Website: macys
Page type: customer-info-address
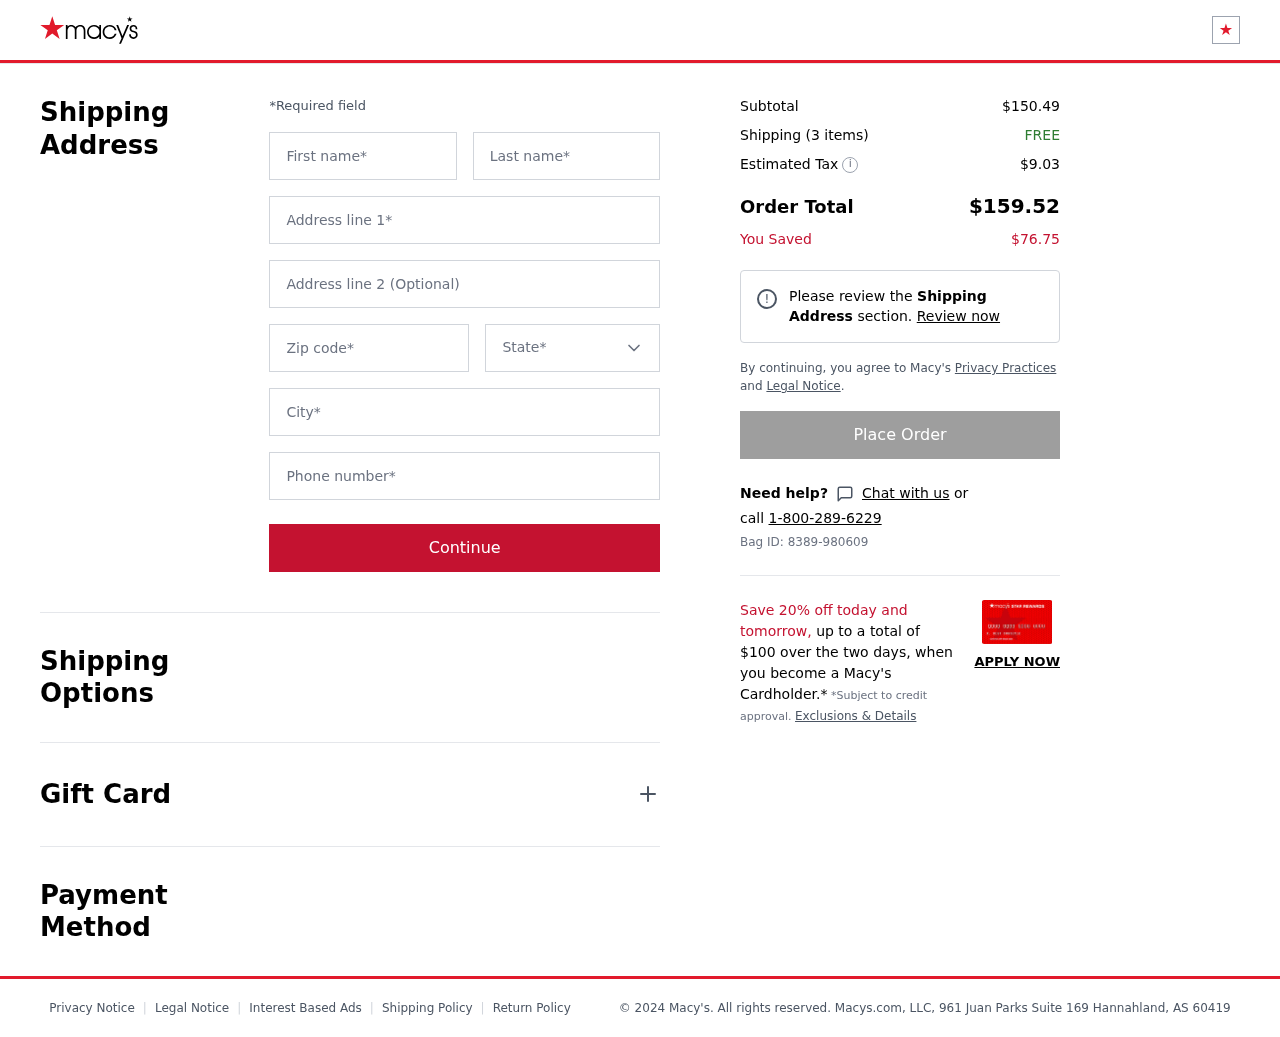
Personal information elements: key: PII_CITY
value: Hannahland
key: PII_FIRSTNAME
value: Stephanie
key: PII_LASTNAME
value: Cervantes
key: PII_PHONE
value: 4685559854
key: PII_POSTCODE
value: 60419
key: PII_STATE
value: AS
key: PII_STREET
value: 961 Juan Parks Suite 169
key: PII_STREET2
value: Suite 430
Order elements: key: ORDER_SUBTOTAL
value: $150.49
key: ORDER_NUM_ITEMS
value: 3
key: ORDER_SHIPPING_COST
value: FREE
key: ORDER_TAX
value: $9.03
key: ORDER_TOTAL
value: $159.52
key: ORDER_SAVINGS
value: $76.75
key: ORDER_BAG_ID
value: Bag ID: 8389-980609